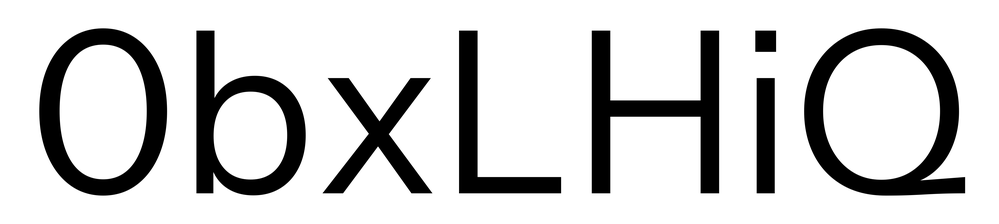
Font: InstrumentSans_Regular